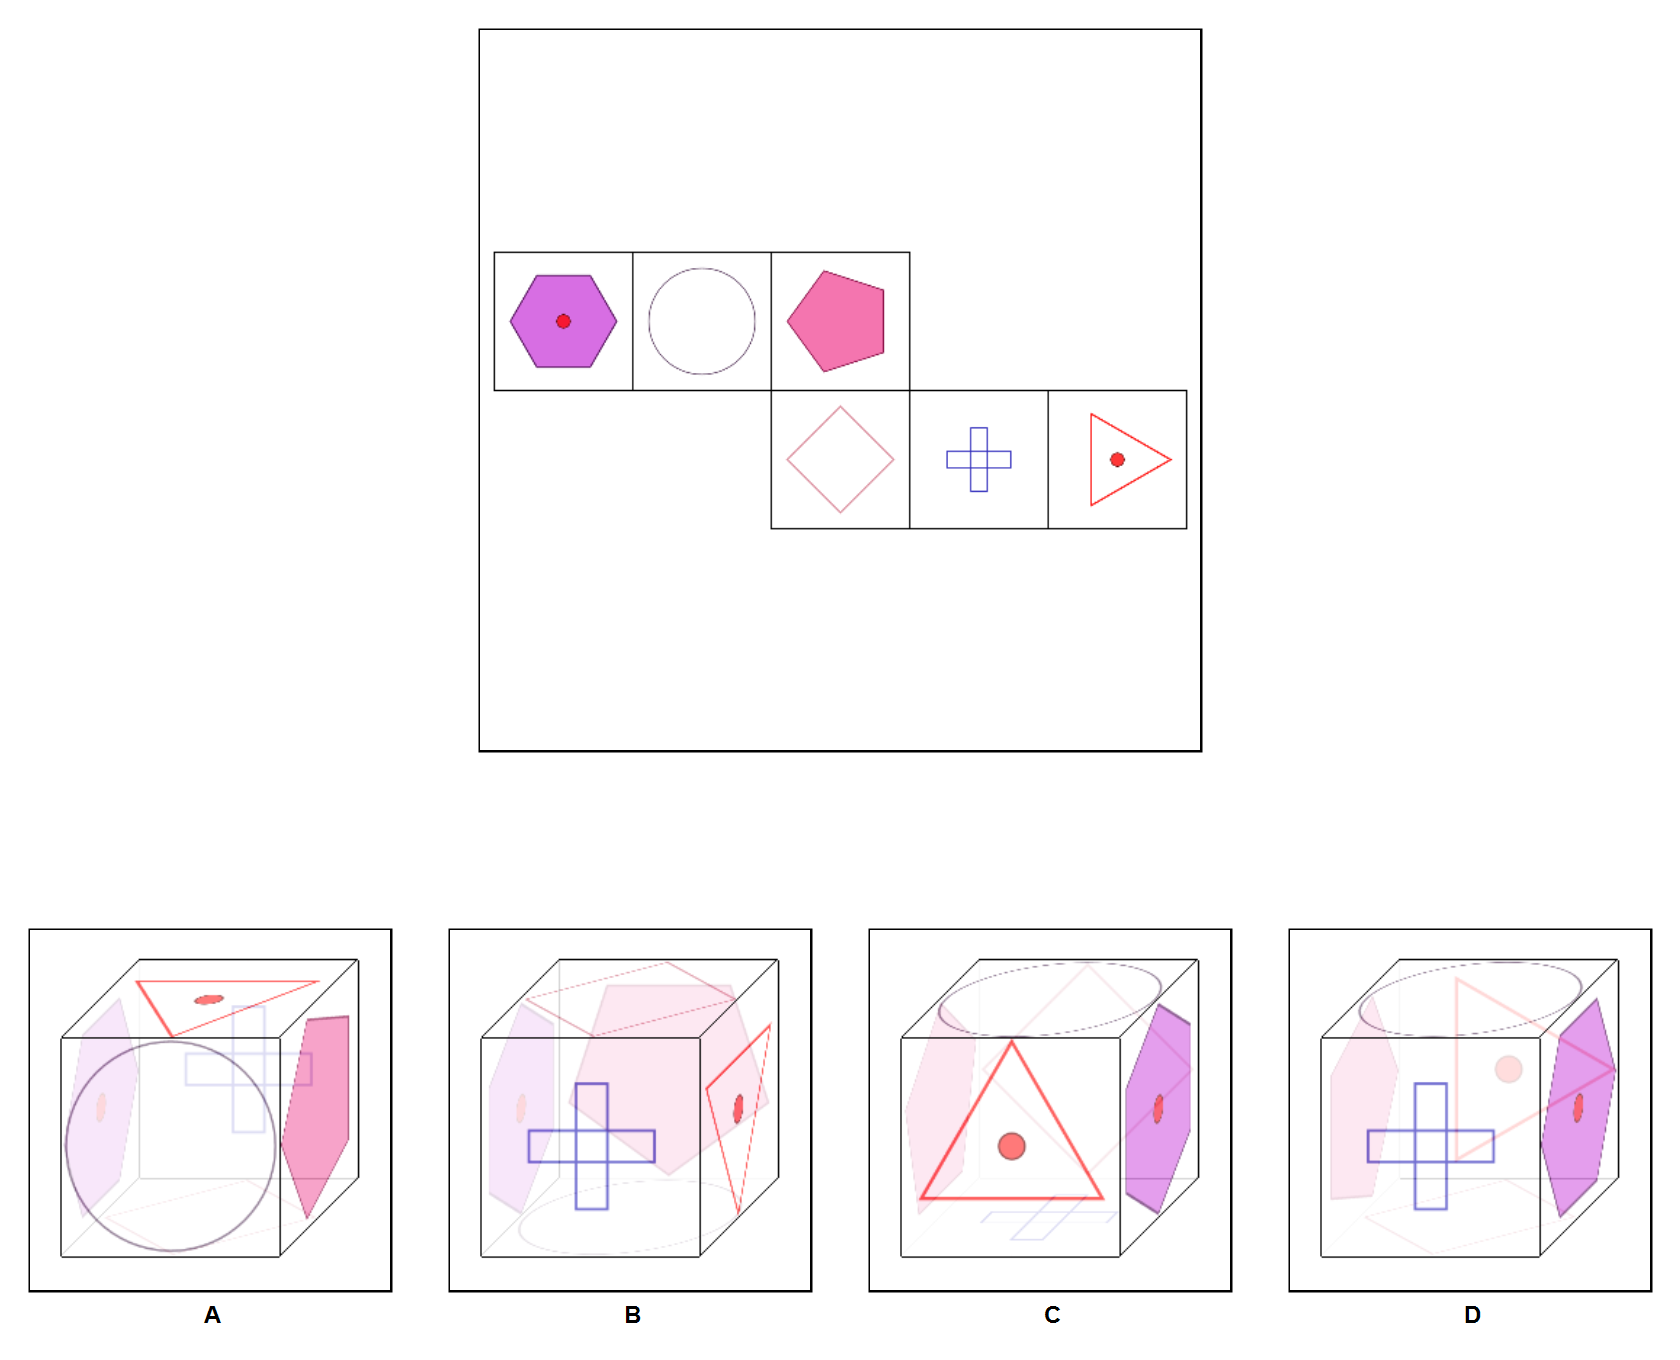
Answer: C